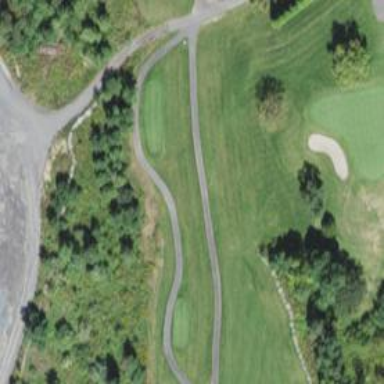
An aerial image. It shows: Asphalt service road that appears to be golf cart path.